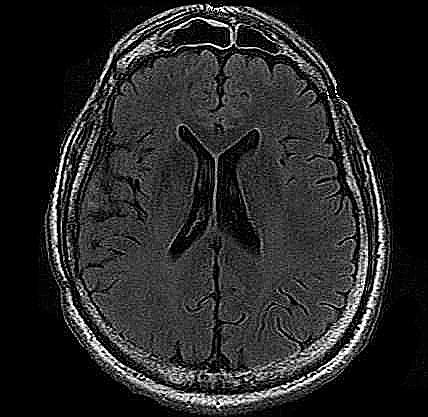
Label: notumor